Chest X-ray:
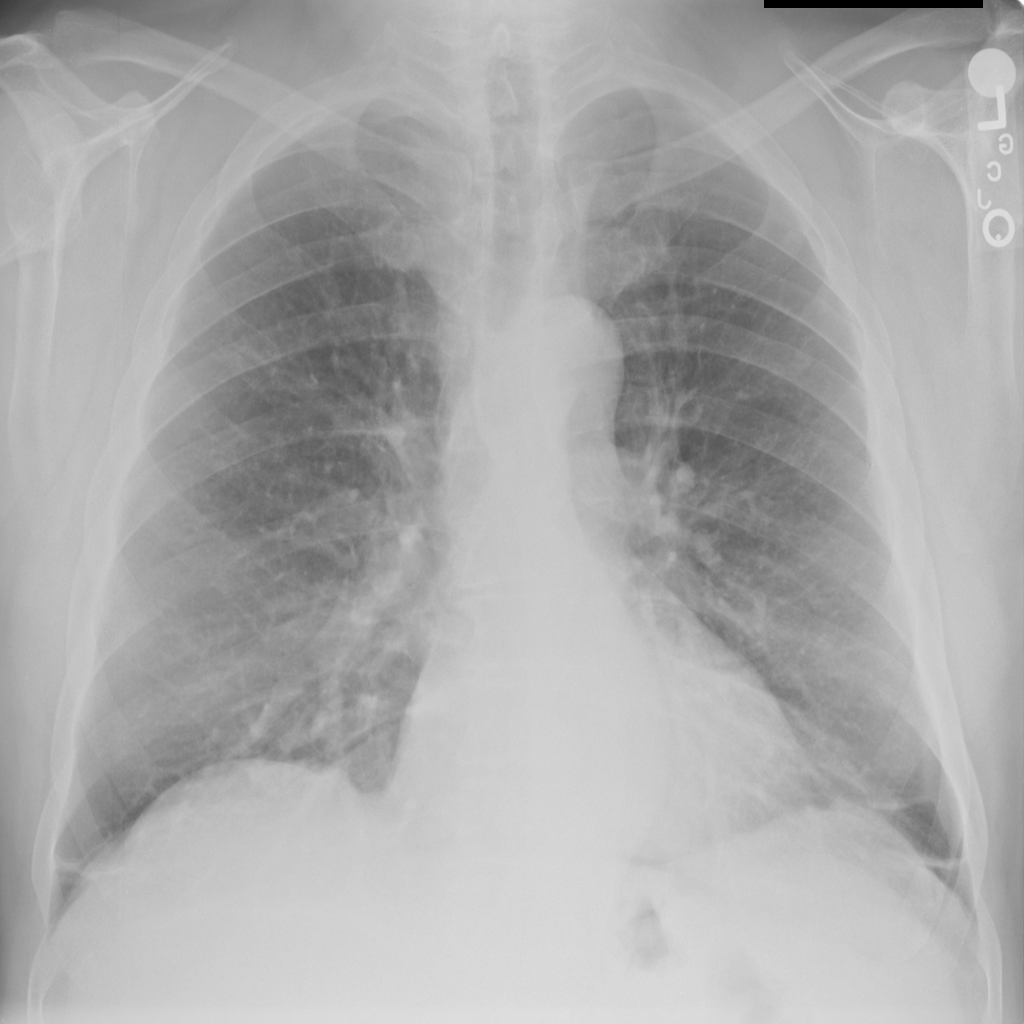
Findings: Atelectasis
No abnormal finding: no